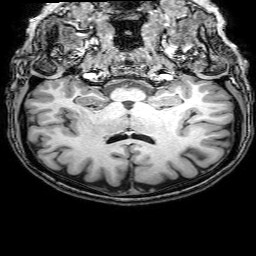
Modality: T1w
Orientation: sagittal
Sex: female
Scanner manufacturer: philips
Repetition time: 0.00817 s
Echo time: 0.00375 s